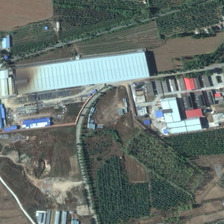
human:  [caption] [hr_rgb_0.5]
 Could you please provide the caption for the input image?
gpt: there are many green blocks in the industrial region .

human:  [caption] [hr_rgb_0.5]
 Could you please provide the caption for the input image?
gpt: there are many green blocks in the industrial region .

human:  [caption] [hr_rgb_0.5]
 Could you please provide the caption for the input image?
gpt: some buildings and many green trees are in an industrial area .

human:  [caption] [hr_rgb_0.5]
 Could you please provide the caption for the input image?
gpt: some buildings and many green trees are in an industrial area .

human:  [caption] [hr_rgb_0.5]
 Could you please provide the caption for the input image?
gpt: some buildings and many green trees are in an industrial area .